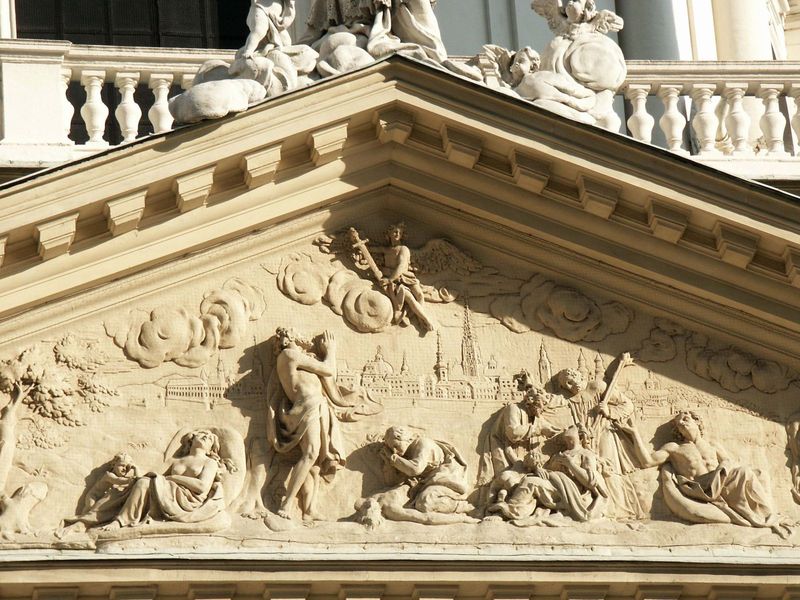
Titel: Karlskirche in Wien
Künstler: Johann Bernhard Fischer von Erlach
Standort: Wien, Karlskirche (EU - AUT)
Schlagwörter: baum, himmel, mann, weiß, wolken, frauen, kirchturm, menschen, sitzen, stadt, frau, männer, gebäude, architektur, stein, kirche, tücher, kind, turm, engel, skulptur, balkon, relief, brüste, stab, giebel, figuren, kuppel, detail, foto, stadtansicht, antike, kreuz, türme, fenstr, balustrade, dom, barfuß, schwert, knien, beten, gebet, fries, skulpturen, risalit, sandstein, götter, leid, mönch, heiliger, heilige, betend, bitte, tympanon, skulptüre, skuplture, betem, marvor, risait